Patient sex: M
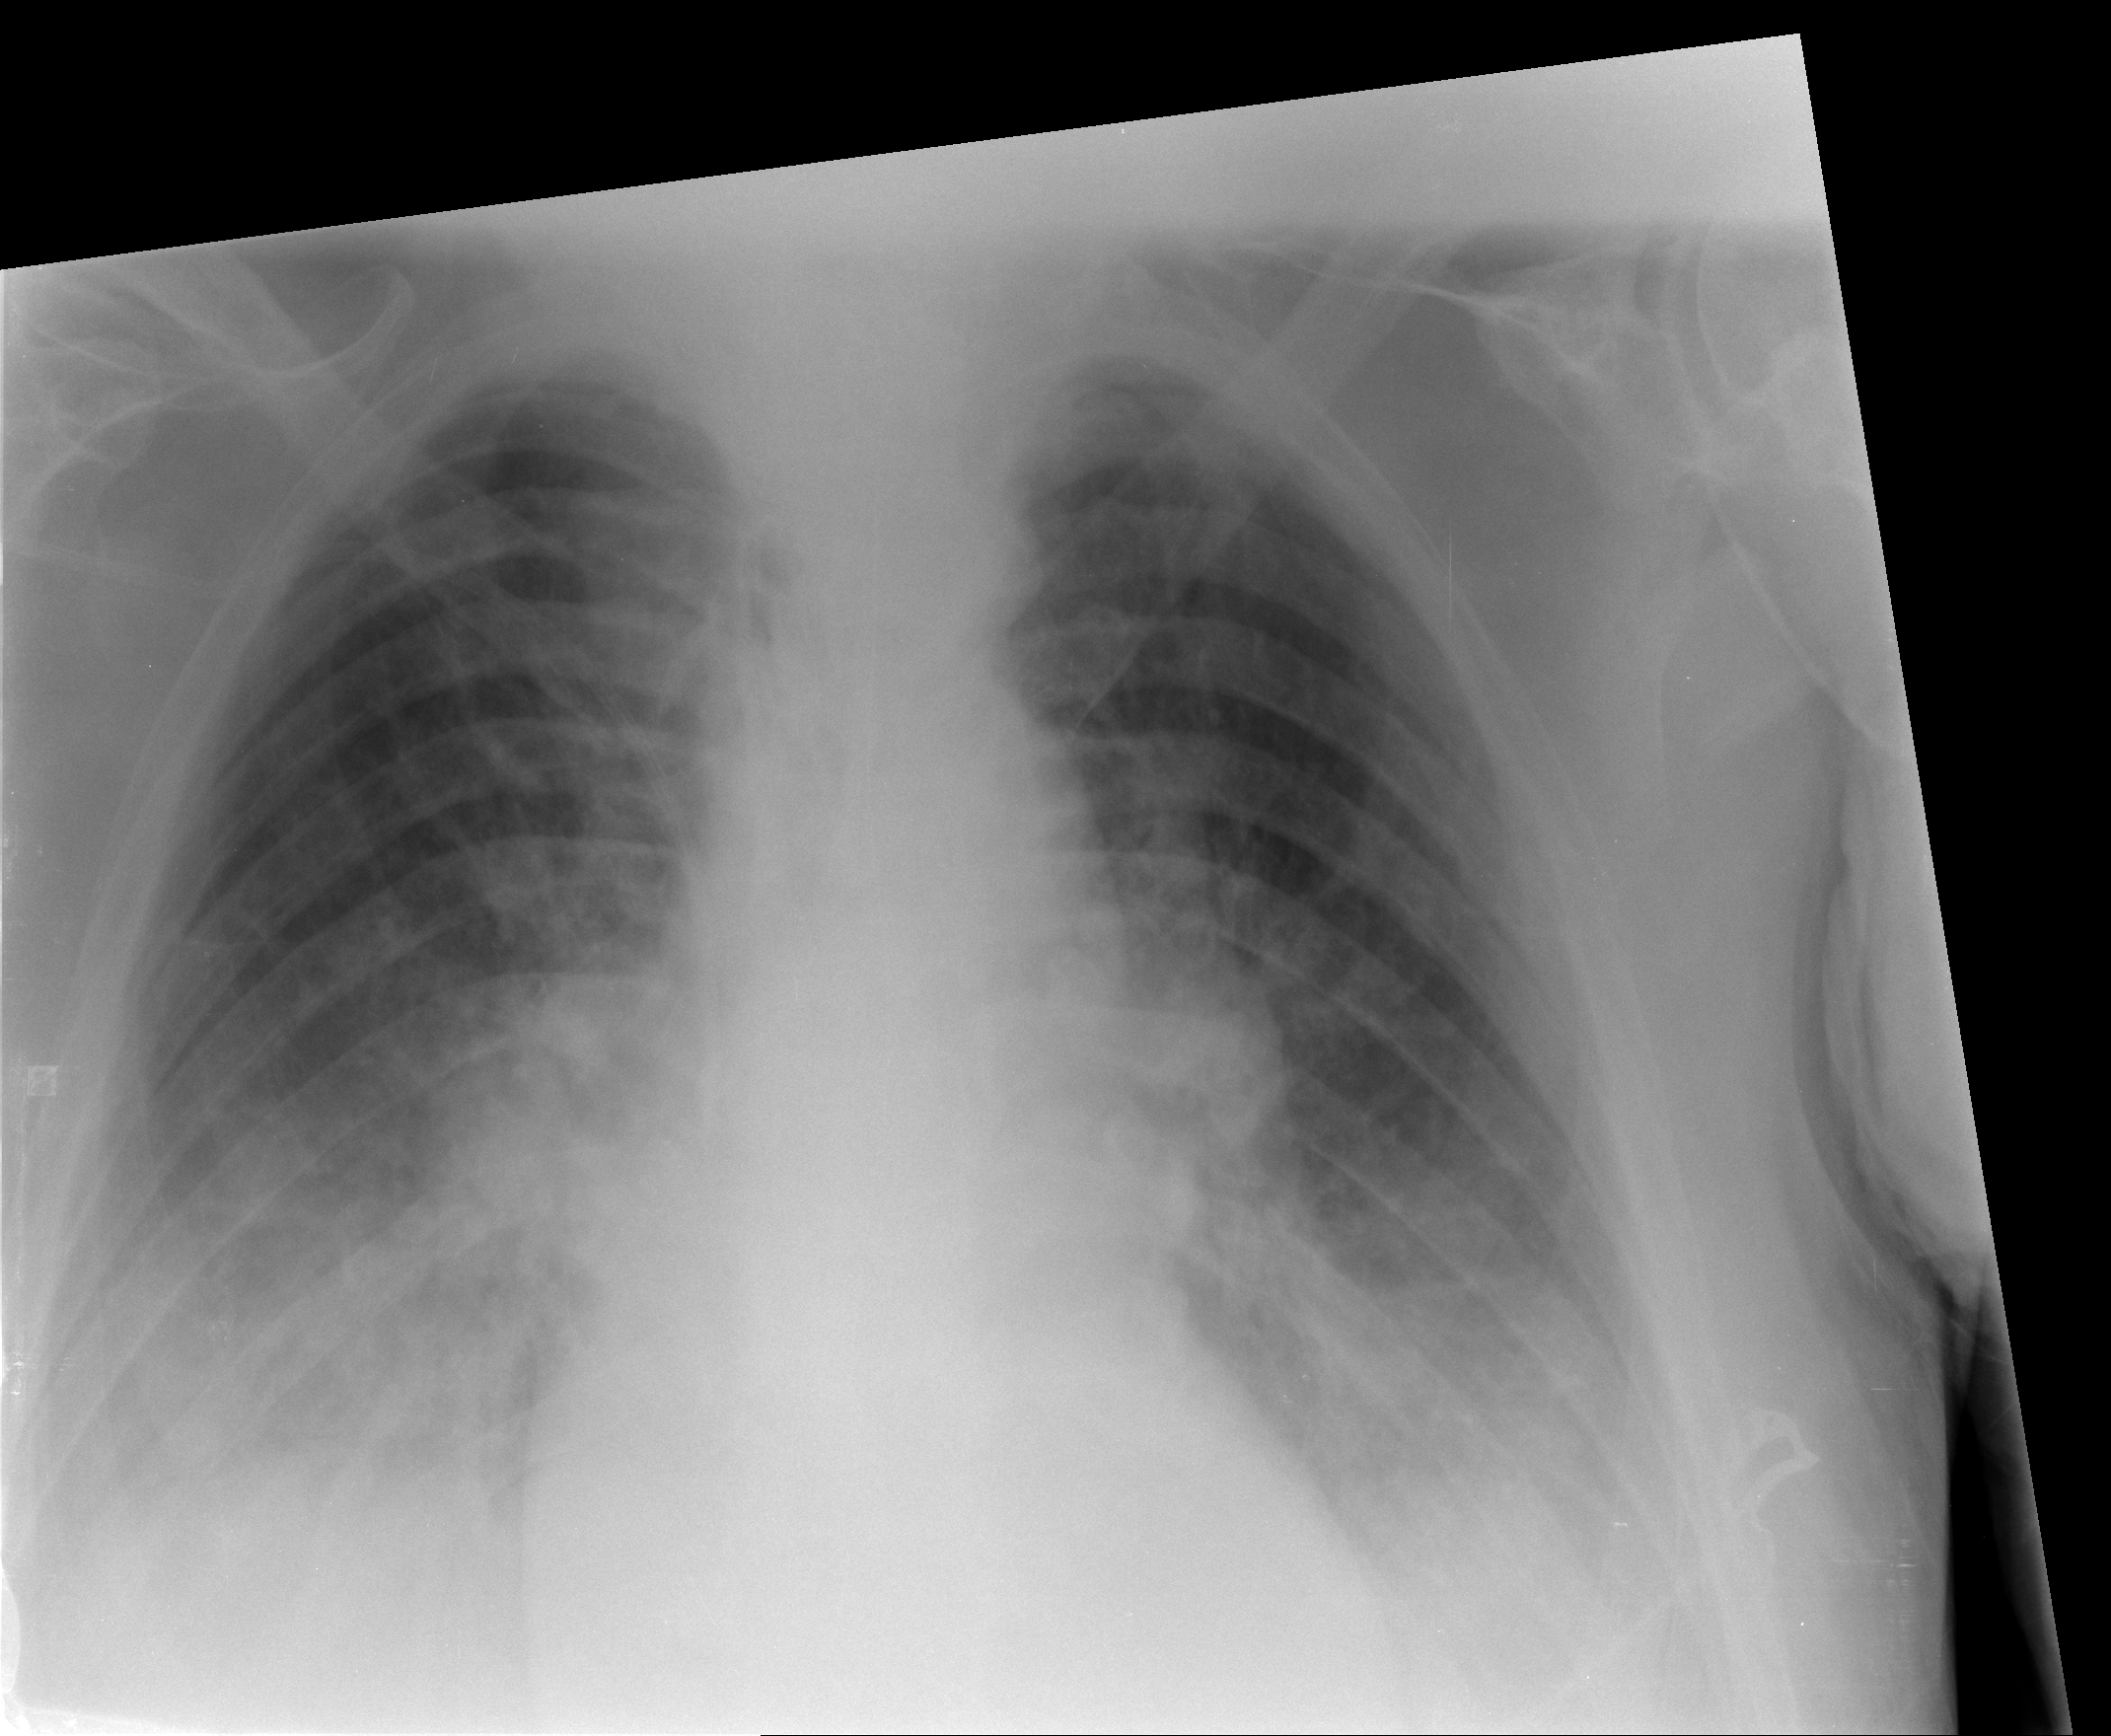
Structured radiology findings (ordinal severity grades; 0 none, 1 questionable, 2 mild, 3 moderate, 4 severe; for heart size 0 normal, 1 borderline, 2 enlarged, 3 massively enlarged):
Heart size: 0
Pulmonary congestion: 2
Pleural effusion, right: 3
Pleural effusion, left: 3
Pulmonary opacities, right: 1
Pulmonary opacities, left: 1
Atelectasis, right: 2
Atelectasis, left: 2